Question: I have the following image derived from imagesc(some matrix whose entries correspond to those colors). The Cyan and the Yellow both mean different things. I would like to either:
1. Add a legend where I can fill in what each color means
2. Segregate parts of the X-axis to where I can type "cyan" on the x region below the cyan part, and "yellow" on the x region below the yellow part.
Either or would be fine, and which ever one is easier would be appropriate for me.

'''
CYAN YELLOW
'''
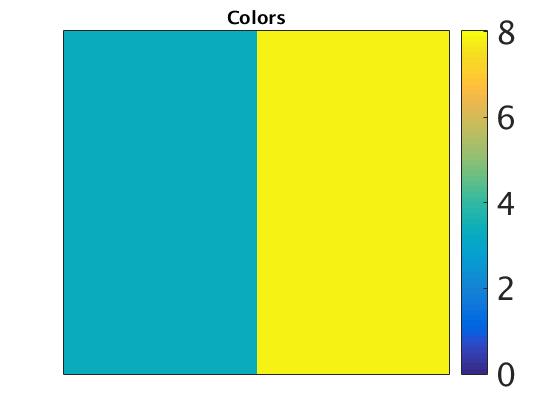
Answer: Here's another option, which happens to be <URL> friendly:
'''
%% // Initialization
clear variables; close all force; clc;
%% // Generate some data
fakeData = magic(3)-0.5;
fakeData_horz = fakeData(:)'; %//'
fakeNames = cellstr(strcat('color',num2str((1:9)'))); %//'
fakeNameMapping = fakeNames(randperm(numel(fakeData)));
%% // Create figure
hFig = figure('Position',[680,488,758,610],'Resize','off');
%% // Top left example
cLims = [0 numel(fakeData)+1];
hSp = subplot(2,2,1);
imagesc(fakeData); axis image; set(hSp,'XTick',[],'YTick',[]);
colorbar; caxis(cLims);
[XX,YY] = meshgrid(1:size(fakeData,1),1:size(fakeData,2));
text(XX(:),YY(:),fakeNameMapping,'HorizontalAlignment','center');
%% // Bottom example
hSp = subplot(2,2,3:4);
cLims = [0 numel(fakeData)+1]; %Not required here since unchanged
imagesc(fakeData_horz); axis image; set(hSp,'XTick',[],'YTick',[]);
colorbar; caxis(cLims);
drawnow; %// This command will allow the annotations to be positioned properly
for ind1=1:numel(fakeData_horz)
newPos = [hSp.Position(1)+hSp.Position(3)/numel(fakeData_horz) * (ind1-1),...
hSp.Position(2)*1.6,... %1.6 is chosen for the demo
hSp.Position(3)/numel(fakeData_horz),...
0.05]; % 0.05 is chosen for the demo; play around with it
h= annotation('textbox',newPos,'String',fakeNameMapping{ind1},...
'LineStyle','none','HorizontalAlignment','center');
end
%% // Top right example
hSp = subplot(2,2,2);
cLims = [0 numel(fakeData)]; %// cLims is a bit different here!
imagesc(fakeData); axis image; set(hSp,'XTick',[],'YTick',[]);
caxis(hSp,cLims); colormap(hSp,parula(numel(fakeData)));
cb = colorbar; %// This time we need a handle to the colorbar
cb.Ticks = (hSp.CLim(1):hSp.CLim(2))+0.5; %// Set the tick positions
cb.TickLabels = fakeNames; %// Set the tick strings
'''
Which results in:

Note: unless using a more intelligent text positioning computation, the figure's size should not be changed after it was plotted (in the 2nd example), because then the text no longer remains where it should be.
---
Edit: added another option where only the colorbar is labeled.